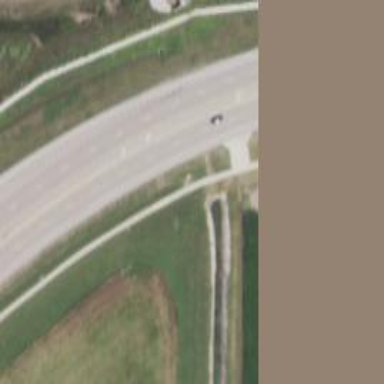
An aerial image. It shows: Road with left marking.